Question: I designed a report form and map fields with columns of tables from dataset. Now I need to set condition, so I used 'FilterString'. Inside report form DetailReport, I wrote code like this:
'DetailReport.FilterString = "[InvoiceNumber] = " + temp;'
Now I need this same code ('FilterString') for whole form that is top left of form 'Report Task' some properties are available in that Data Source there we add dataset, Data Member, Data Adapter then 'FilterString' is available.
Now I am able to add 'FilterString' in Designer but I need to add 'FilterString' in code ??
I Tried this one but not working
'FilterString= "[InvoiceNumber] = " + temp"'

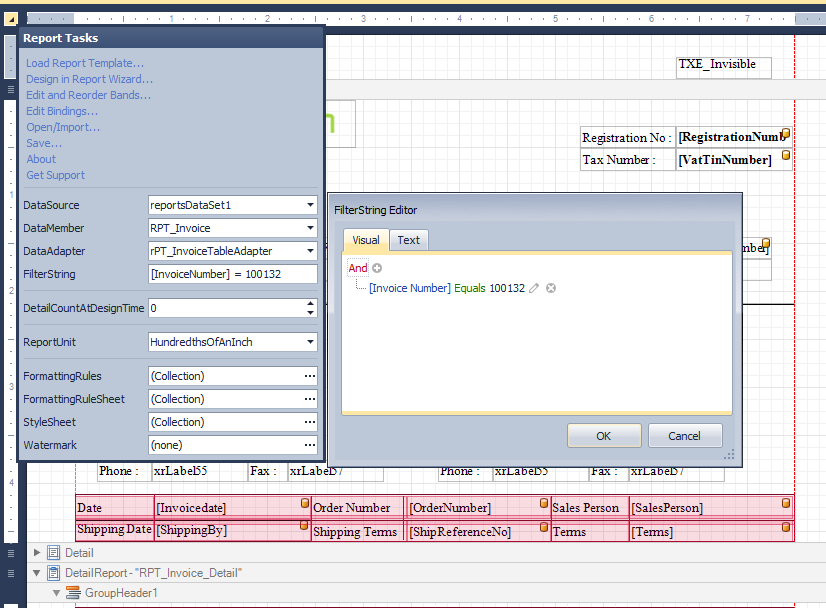
Answer: I seggest you set the report 'FilterString' property when you call for your 'XtraReport' (for example : when you click on the print button of your form). Here is an code example :
'''
private void simpleButton1_Click(object sender, EventArgs e) {
// Create a report instance.
XtraReport1 report = new XtraReport1();
// Some code like setting the report datasource
// Specify the report's filter string.
report.FilterString = "[InvoiceNumber] = myValue";
// Show the report's print preview.
pt.ShowPreviewDialog();
}
'''
This code was taken from the DevExpress online documentation article : <URL>